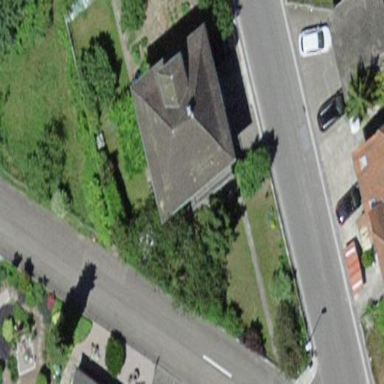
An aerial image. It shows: Building with tiled roof.